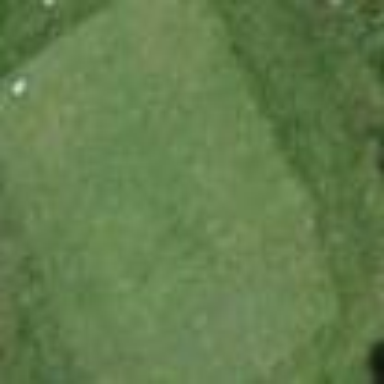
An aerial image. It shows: Golf tee area covered with grass.